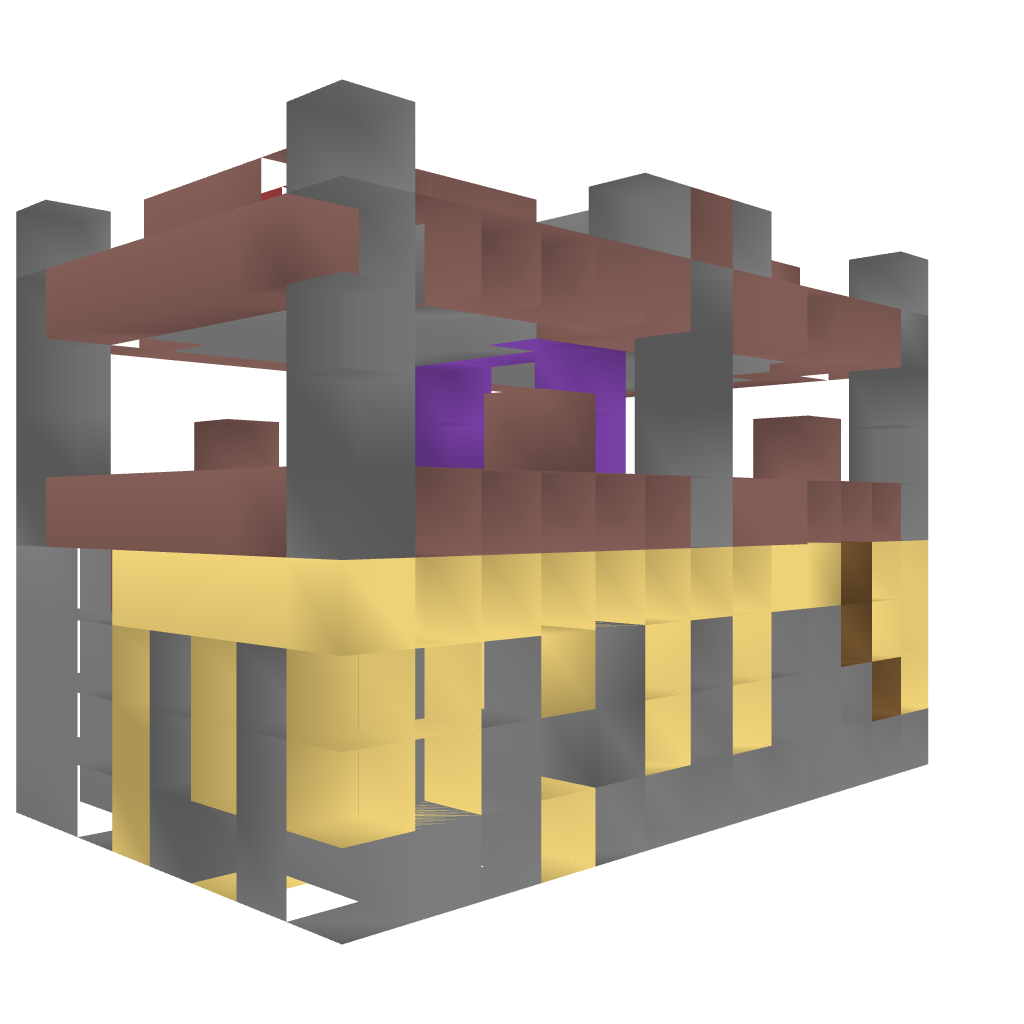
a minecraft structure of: Brick-Locked Nether Portal bad low quality